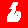
Digit: 6